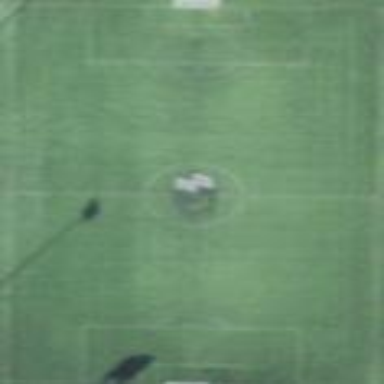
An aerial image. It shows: Soccer pitch designated for leisure and sports activities.